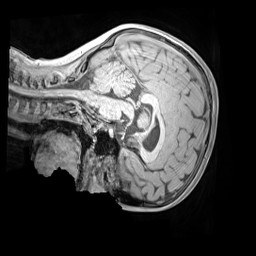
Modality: MP2RAGE
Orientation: sagittal
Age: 9
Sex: female
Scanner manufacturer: siemens
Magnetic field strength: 3 T
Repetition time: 4 s
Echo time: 0.00303 s